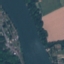
Land use / land cover class: River